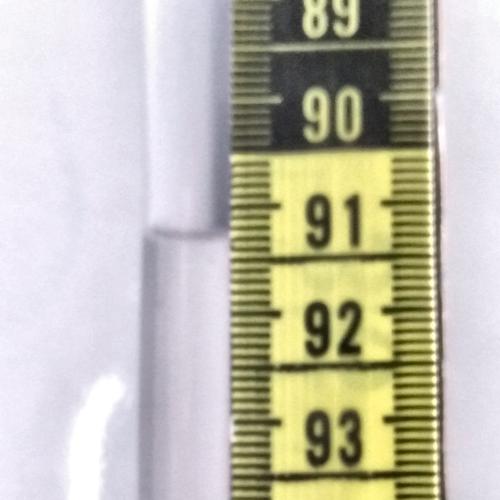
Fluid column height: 91.3 cm